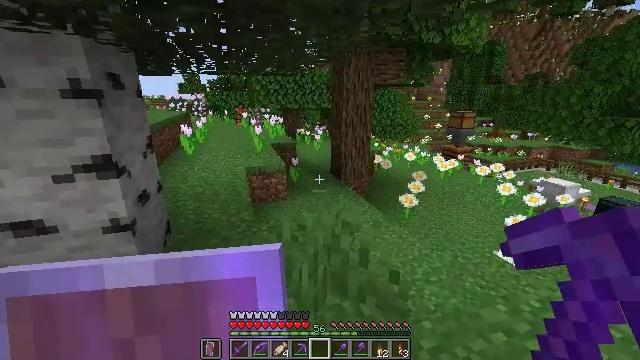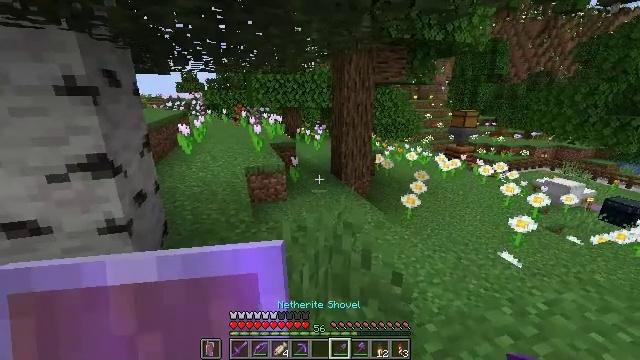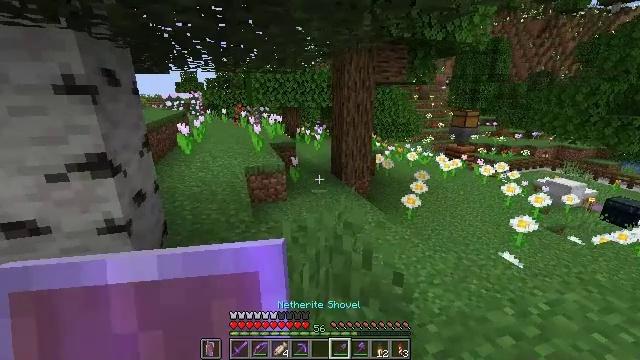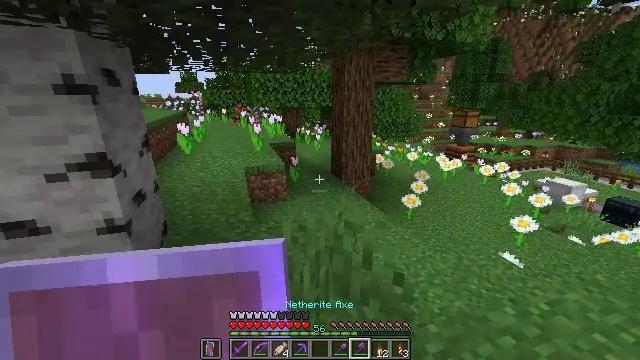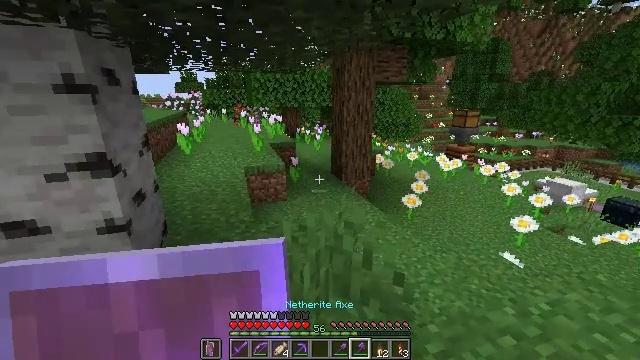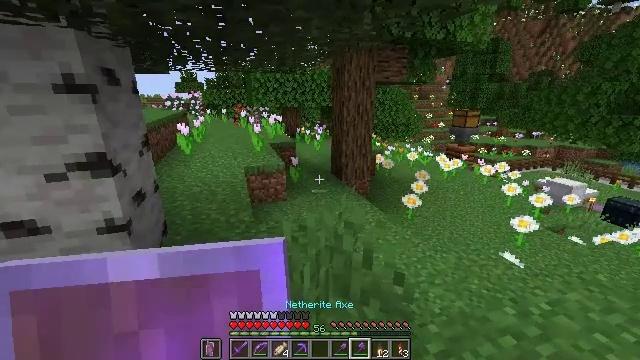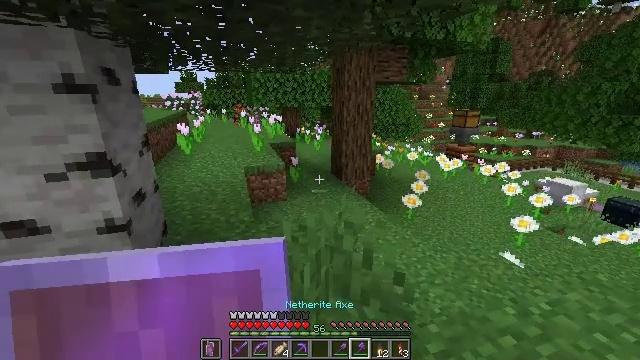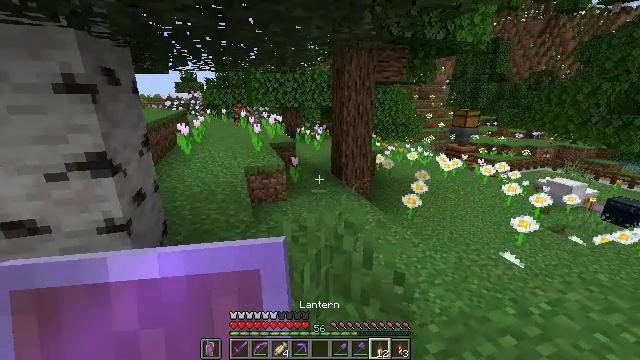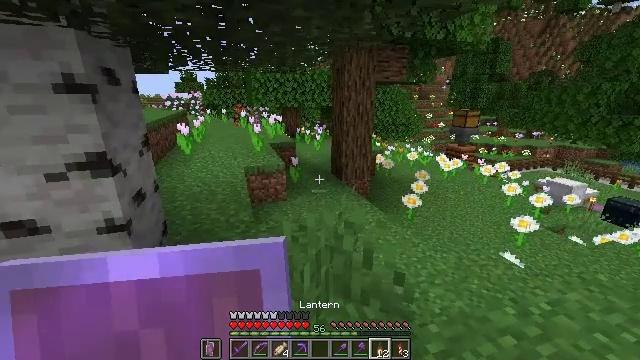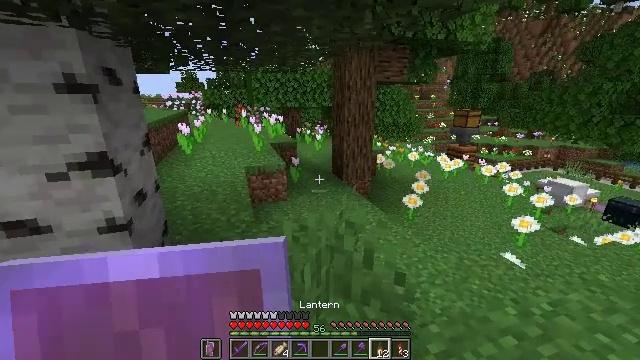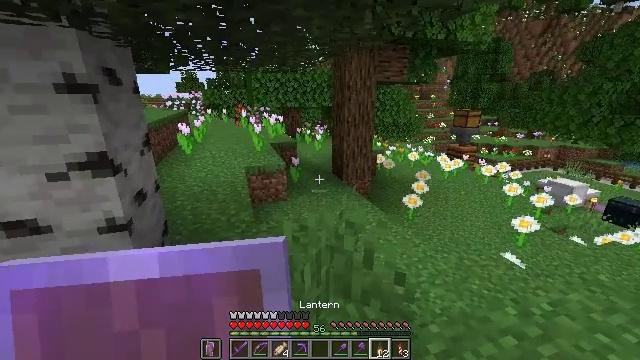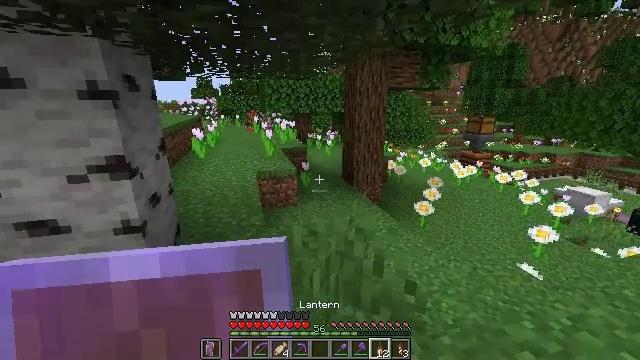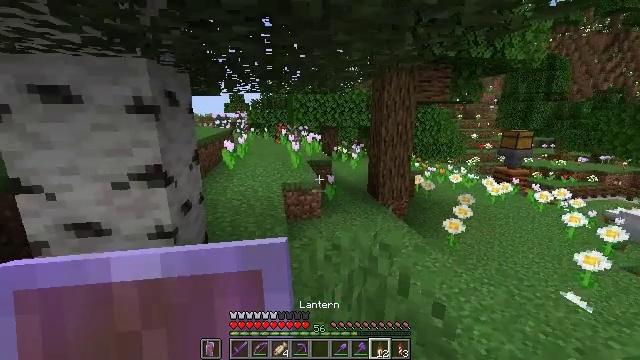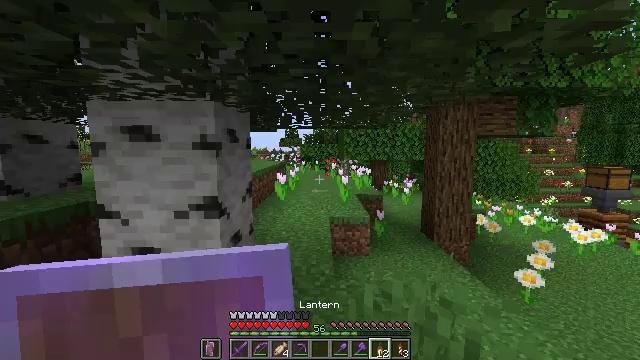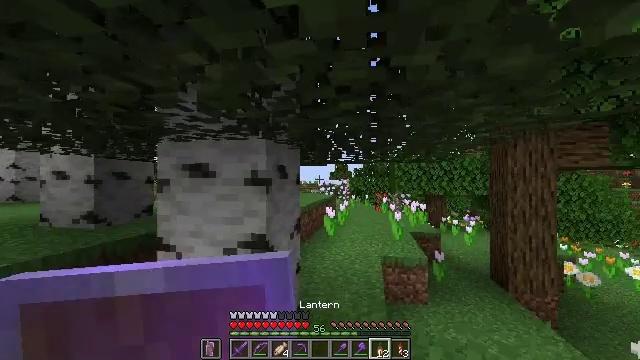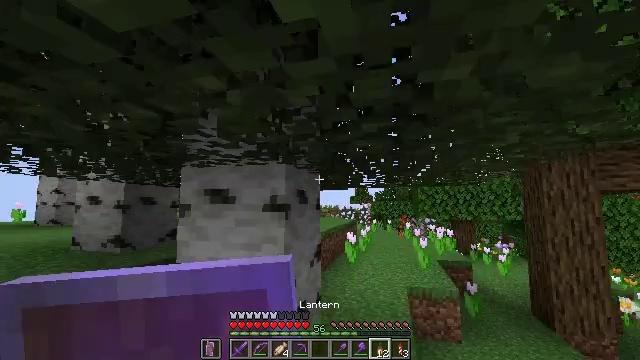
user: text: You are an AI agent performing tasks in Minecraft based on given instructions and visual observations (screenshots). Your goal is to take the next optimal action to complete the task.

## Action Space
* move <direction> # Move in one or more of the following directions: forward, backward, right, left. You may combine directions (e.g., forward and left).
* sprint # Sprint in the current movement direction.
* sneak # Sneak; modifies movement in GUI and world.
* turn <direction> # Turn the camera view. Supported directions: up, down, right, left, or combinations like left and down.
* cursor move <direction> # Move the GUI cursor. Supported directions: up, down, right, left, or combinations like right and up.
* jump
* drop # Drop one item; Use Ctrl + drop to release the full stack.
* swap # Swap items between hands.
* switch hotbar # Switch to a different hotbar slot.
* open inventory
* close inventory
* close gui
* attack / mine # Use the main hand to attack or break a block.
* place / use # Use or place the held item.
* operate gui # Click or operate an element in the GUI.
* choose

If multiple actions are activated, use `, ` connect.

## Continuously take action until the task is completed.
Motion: motion action
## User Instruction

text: Mine the oak log.
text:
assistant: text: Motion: no_op
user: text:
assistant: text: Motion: no_op
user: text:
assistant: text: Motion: no_op
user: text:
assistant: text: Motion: no_op
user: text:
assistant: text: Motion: no_op
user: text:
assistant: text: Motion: no_op
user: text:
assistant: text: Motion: no_op
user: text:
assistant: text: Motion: no_op
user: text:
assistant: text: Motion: no_op
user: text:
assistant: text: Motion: no_op
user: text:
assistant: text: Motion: turn left and up
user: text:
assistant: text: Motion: turn left and up
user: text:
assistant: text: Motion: move forward, turn left and up
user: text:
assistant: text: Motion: move forward, turn left and up
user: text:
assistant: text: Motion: move forward, turn left and up
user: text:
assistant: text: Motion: move forward, turn left and up
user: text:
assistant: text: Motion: turn left and up
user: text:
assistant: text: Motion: turn up
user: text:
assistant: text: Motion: turn left and up
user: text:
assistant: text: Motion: no_op
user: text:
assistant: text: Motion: no_op
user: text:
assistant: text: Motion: no_op
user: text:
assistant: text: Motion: no_op
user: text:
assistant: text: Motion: no_op
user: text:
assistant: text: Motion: no_op
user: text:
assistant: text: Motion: turn right
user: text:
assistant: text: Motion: turn right
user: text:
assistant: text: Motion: no_op
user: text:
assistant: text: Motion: no_op
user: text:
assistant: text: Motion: turn right